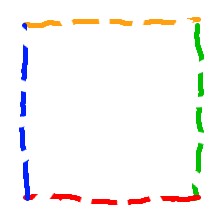
Shape: square